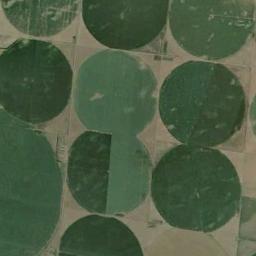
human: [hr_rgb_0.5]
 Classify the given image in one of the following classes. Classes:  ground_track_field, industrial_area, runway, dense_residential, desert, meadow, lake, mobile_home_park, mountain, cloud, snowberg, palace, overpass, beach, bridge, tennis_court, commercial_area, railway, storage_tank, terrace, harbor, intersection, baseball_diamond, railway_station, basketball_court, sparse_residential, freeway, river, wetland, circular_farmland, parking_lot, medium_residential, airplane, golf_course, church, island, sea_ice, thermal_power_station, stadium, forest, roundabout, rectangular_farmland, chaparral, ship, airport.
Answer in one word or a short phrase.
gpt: circular_farmland